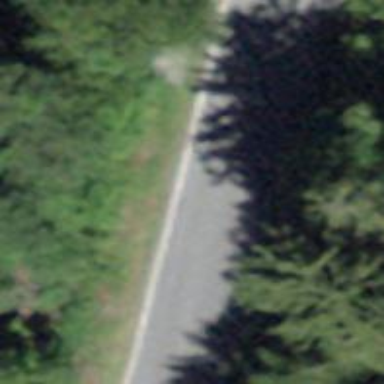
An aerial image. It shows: Asphalt road classified as tertiary.